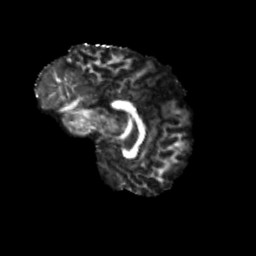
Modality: FA
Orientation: sagittal
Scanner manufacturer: siemens
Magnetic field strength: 3 T
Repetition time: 4 s
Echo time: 0.0594 s